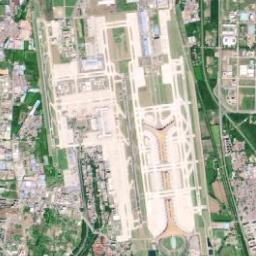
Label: airport